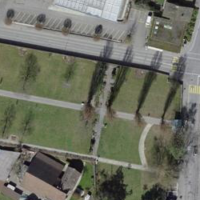
EUNIS habitat code: 54
Species observed at this site:
Centaurea scabiosa
Campanula glomerata